Question: # Approach
I'm building an asynchronous IM/chat application with ZeroMq, just as a learning exercise, using the following approach.
The server uses two ROUTER sockets, similar to 'lbbroker.java', reading from 'incoming' and writing to 'outgoing', while manipulating the envelope for delivery to the intended receiver.
Clients set a unique identity with 'socket.setIdentity()', and use PULL and PUSH sockets, instead of REQ/REP, for sending and receiving chat messages asynchronously. I've built and tested the code, everything appears to work fine.

# Questions
- Is the use of PUSH/PULL with ROUTER a valid approach?- Why do chat clients become unreachable when dropping off then reconnecting?
Sally becomes unreachable if she disconnects then reconnects, she can no longer receives chat messages. After debugging the server, I confirmed it's definitely sending messages with the correct envelope to sally. I also used 'outgoing.setRouterMandatory(true)' to ensure unaddressable messages weren't being dropped by the server, but no errors got raised.
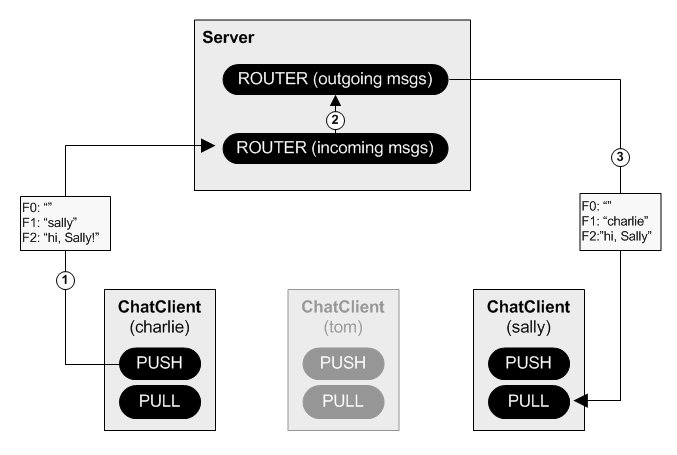
Answer: After further research, while PUSH and PULL sockets work with ROUTER, they are not valid socket combinations as per the ZeroMq spec.
A DEALER socket on the client side is a better approach. DEALER supports bidirectional message transfer, basically doing the job of PUSH and PULL but with a single socket.
I started a thread on Github discussing the issue, it includes some sample code for agent-based pattern using DEALER.
<URL>